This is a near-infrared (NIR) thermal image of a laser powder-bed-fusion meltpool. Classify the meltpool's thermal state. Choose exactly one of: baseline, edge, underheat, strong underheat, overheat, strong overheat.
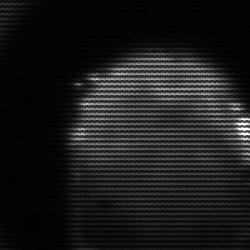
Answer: edge